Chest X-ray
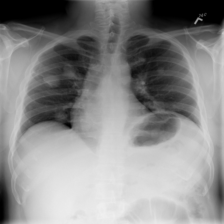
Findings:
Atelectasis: negative
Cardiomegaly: negative
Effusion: negative
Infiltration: negative
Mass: positive
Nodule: positive
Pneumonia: negative
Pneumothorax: negative
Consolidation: negative
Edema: negative
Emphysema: negative
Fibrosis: negative
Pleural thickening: negative
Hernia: negative